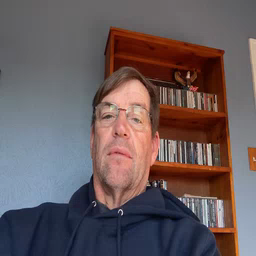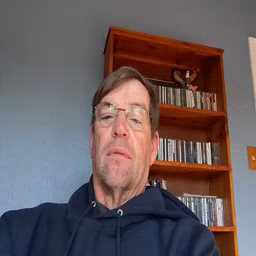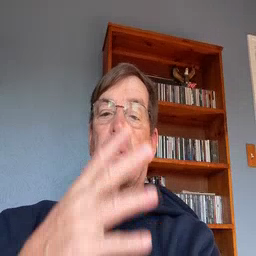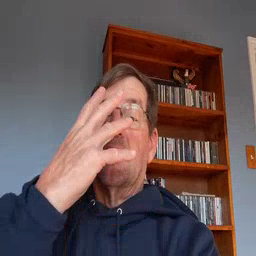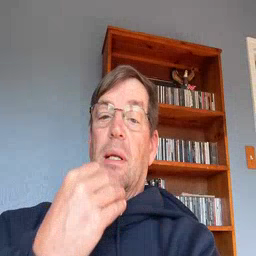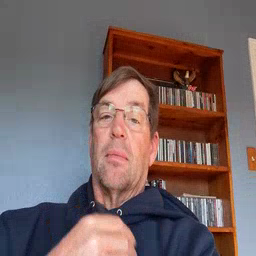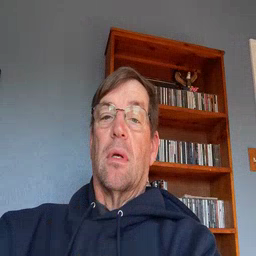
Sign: sleep